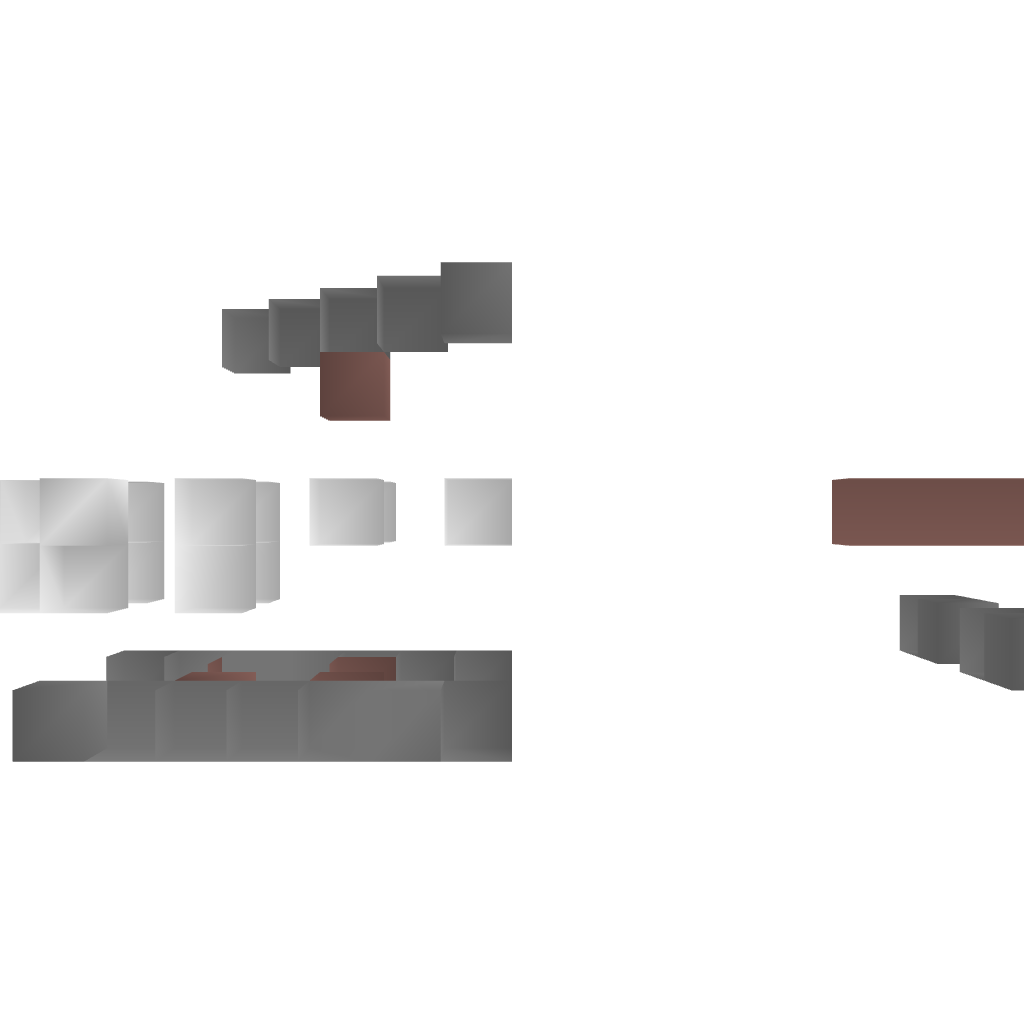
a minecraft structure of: Bell 206B Jetranger Helicopter bad low quality